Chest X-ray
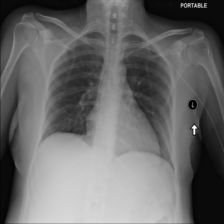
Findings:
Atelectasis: negative
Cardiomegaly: negative
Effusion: negative
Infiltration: negative
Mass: negative
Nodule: negative
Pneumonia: negative
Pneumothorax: negative
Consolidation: negative
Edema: negative
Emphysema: negative
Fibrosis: negative
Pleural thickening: negative
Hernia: negative